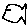
Label: fish